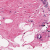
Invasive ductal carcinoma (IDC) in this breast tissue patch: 0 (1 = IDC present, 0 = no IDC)